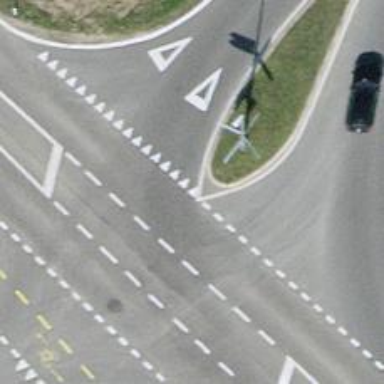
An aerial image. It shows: Road with "give way" sign.